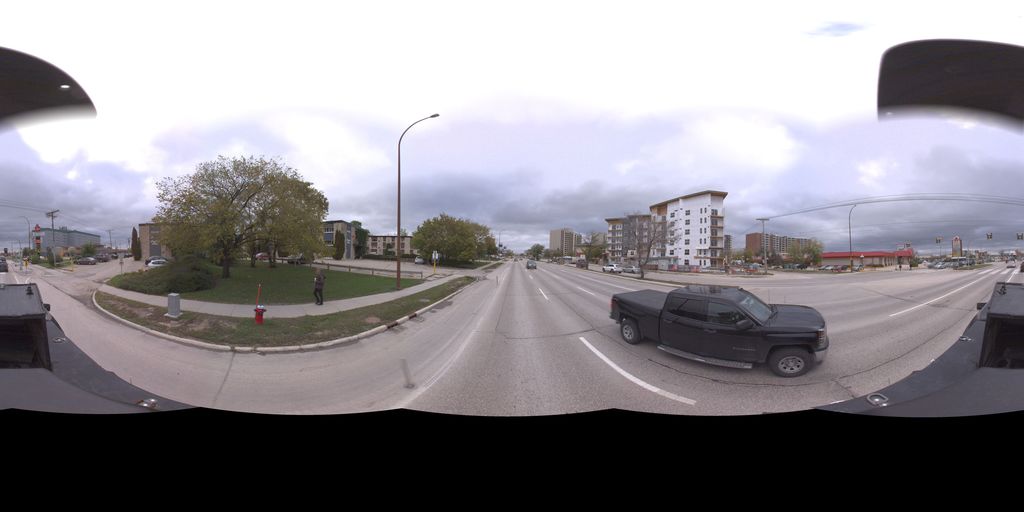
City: winnipeg